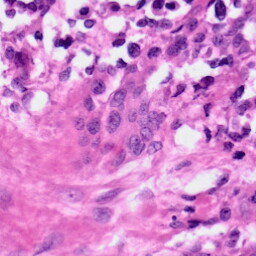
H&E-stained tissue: Ovarian